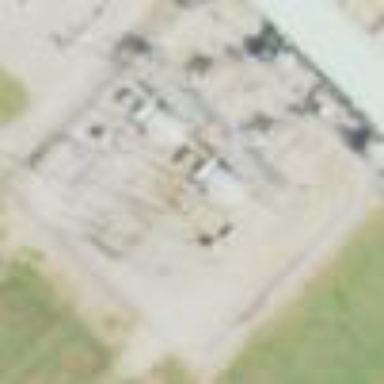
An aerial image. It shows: Industrial power substation enclosed by fence.